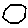
Label: hexagon